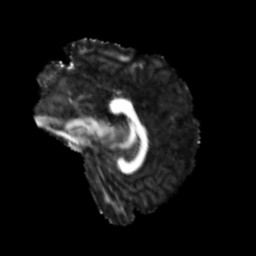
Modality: FA
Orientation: sagittal
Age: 24
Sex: female
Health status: healthy
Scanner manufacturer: siemens
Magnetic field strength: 3 T
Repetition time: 3.6 s
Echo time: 0.092 s